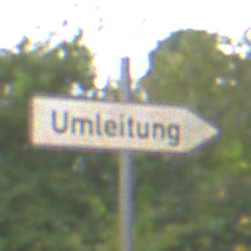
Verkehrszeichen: UmleitungswegweiserRechtsweisend
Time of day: Midday
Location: Outdoor (Nature)
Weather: Overcast
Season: Autumn
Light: Natural